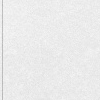
Atmospheric dust classification: dusty